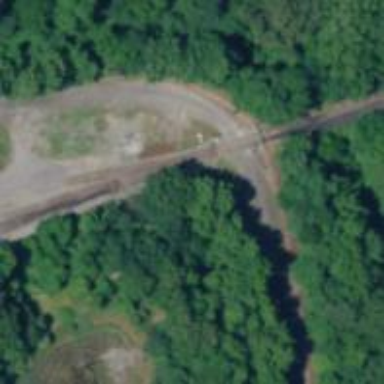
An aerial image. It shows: Level crossing along the railway.